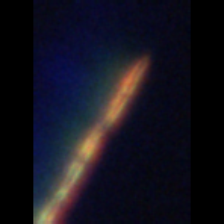
Taxon: Psuedo-nitzschia
Group: Diatoms